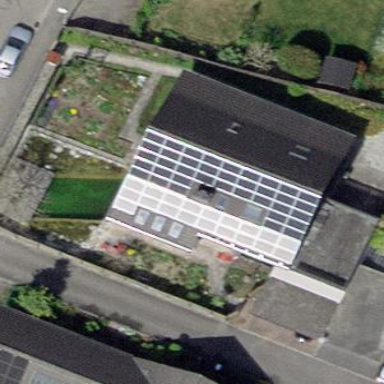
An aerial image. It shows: Simple and straightforward house.